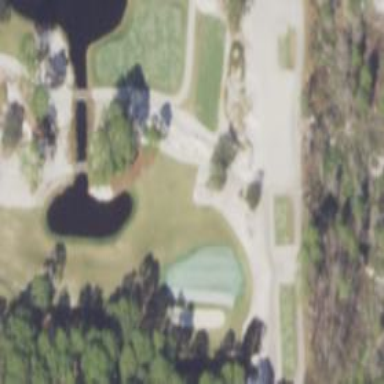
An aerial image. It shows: Service road designated as golf cart path.